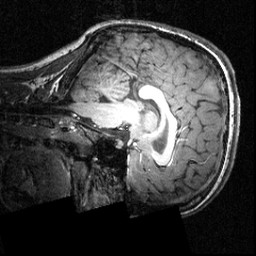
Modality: T1w
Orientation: sagittal
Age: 12
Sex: female
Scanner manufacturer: siemens
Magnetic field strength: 3.951 T
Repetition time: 1.5 s
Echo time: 0.00335 s